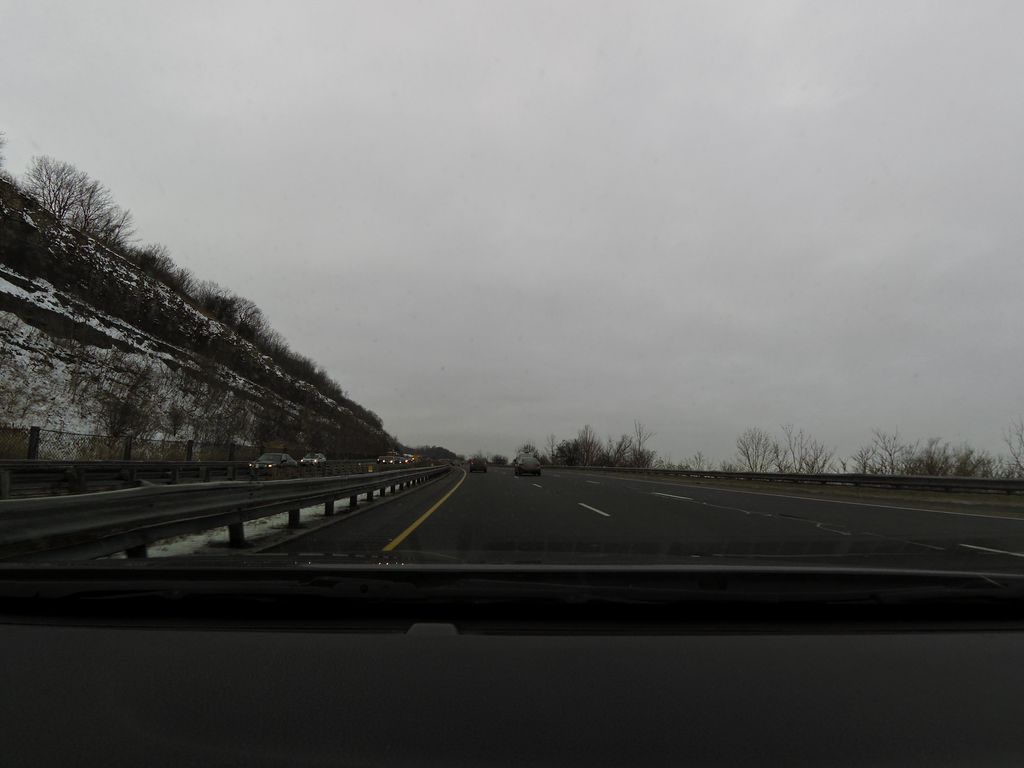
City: hamilton